Question: I'm using Facebook recommendations on my blog( <URL>".
Can someone please help me to get rid of this spam link?

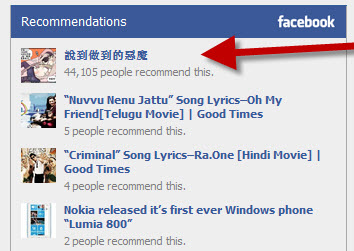
Answer: This was an open bug in Facebook's <URL>
It was marked as fixed on Friday so it should be resolved now - if you're still having the issue you should follow up on that bug report or file a new one